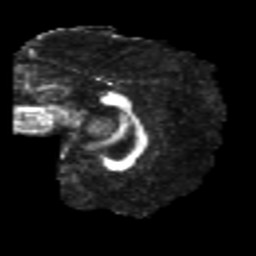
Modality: FA
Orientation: sagittal
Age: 24
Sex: male
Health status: healthy
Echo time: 0.074 s